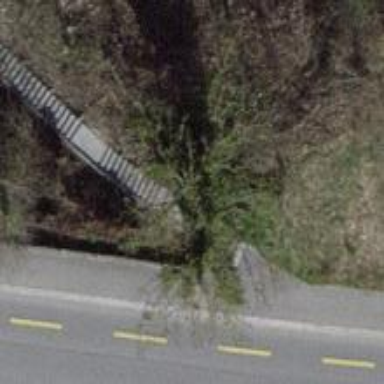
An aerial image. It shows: Road with steps.